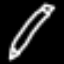
Label: pencil